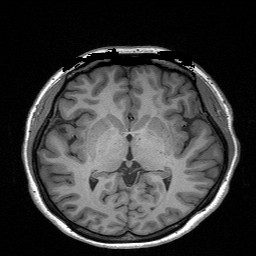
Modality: T1w
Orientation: coronal